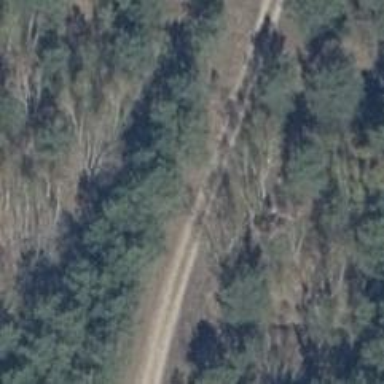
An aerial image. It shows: Dirt track road with grade 4 tracktype.